Question: I managed to make my image darken when the user hovers over it with <URL> answer. However my image uses the bootstrap 'img-round' class this causes it to look like this,

'''
<a href="#" class="darken">
<img src="<?=$_SESSION['avatar']?>" alt="avatar" width="150px" class="img-circle">
</a>
'''
Is it possible to remove those dark borders?
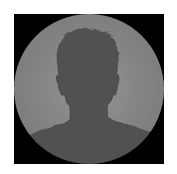
Answer: you can do this,
You can add the 'img-round' class to the 'a' tag. This way the gradient overlay has the same shape as the image.